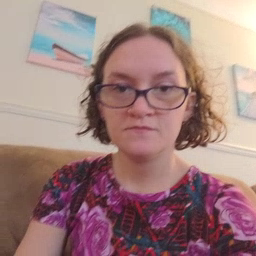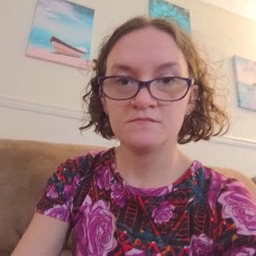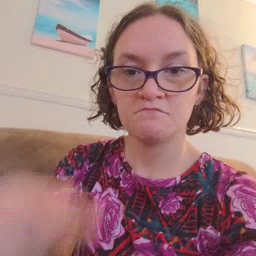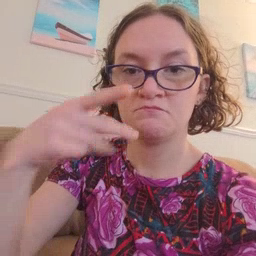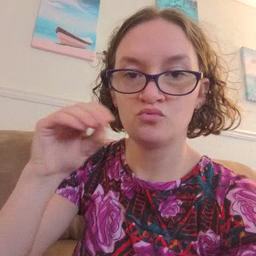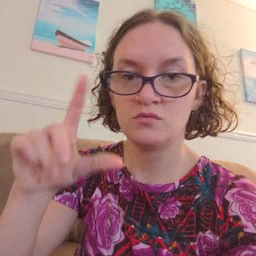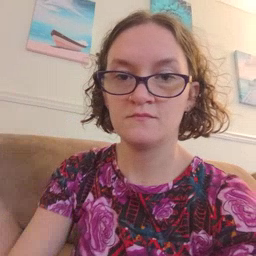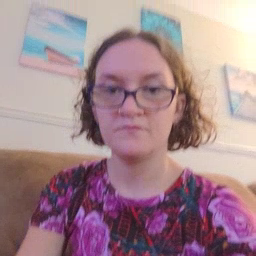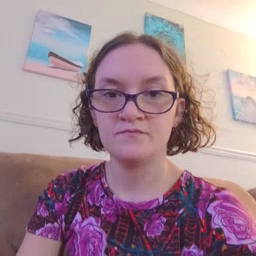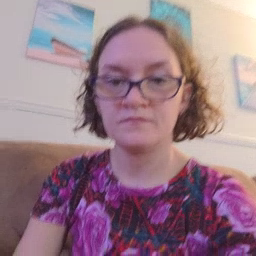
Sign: pool